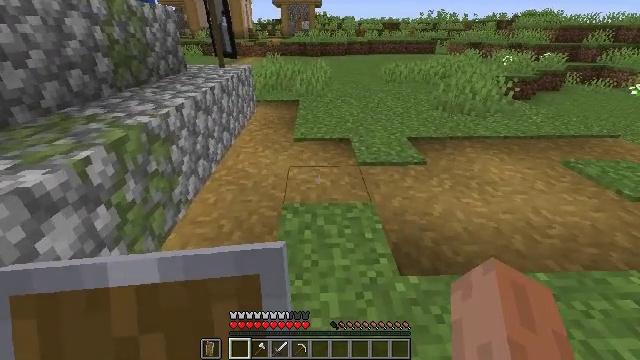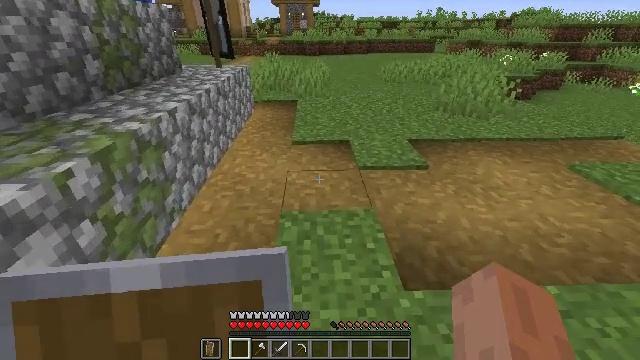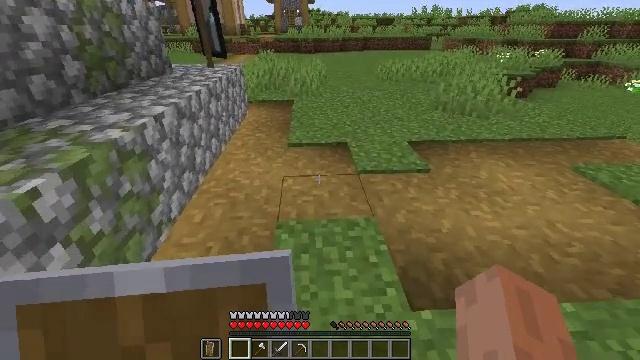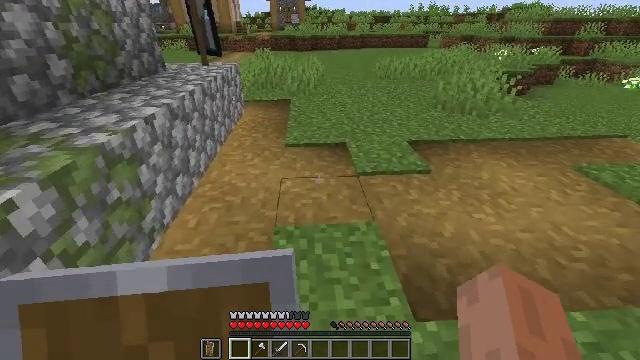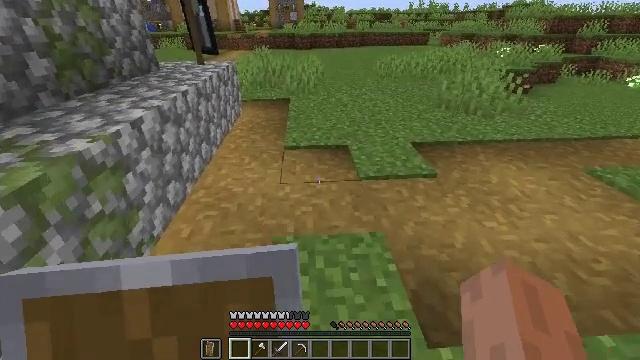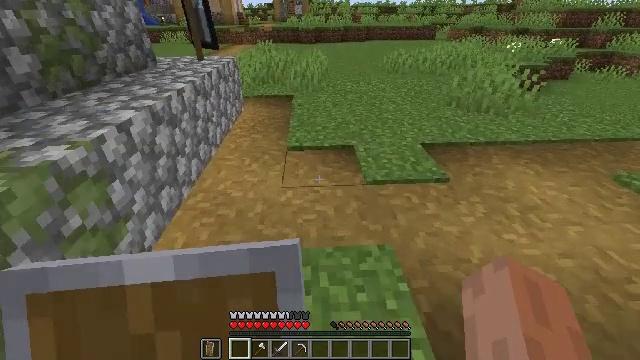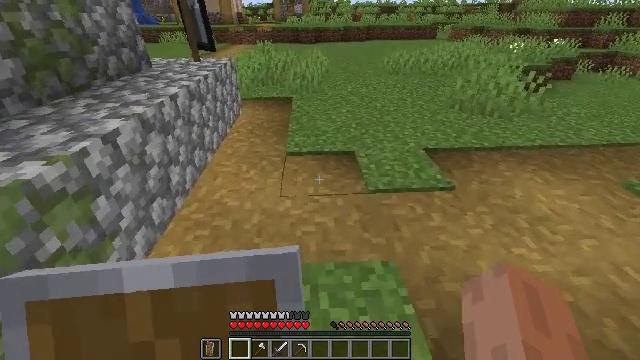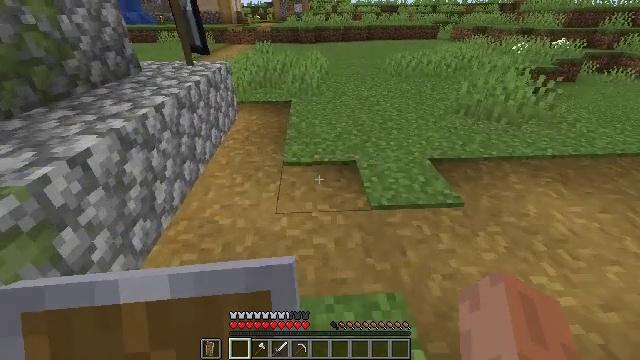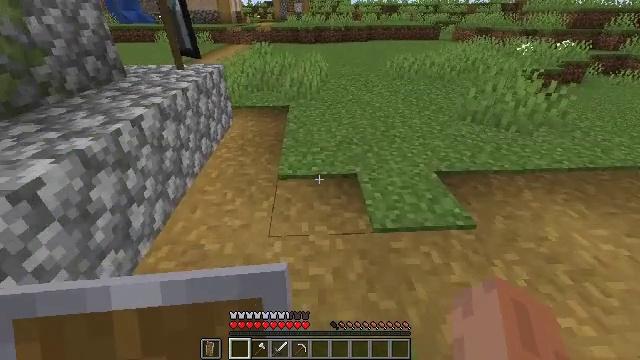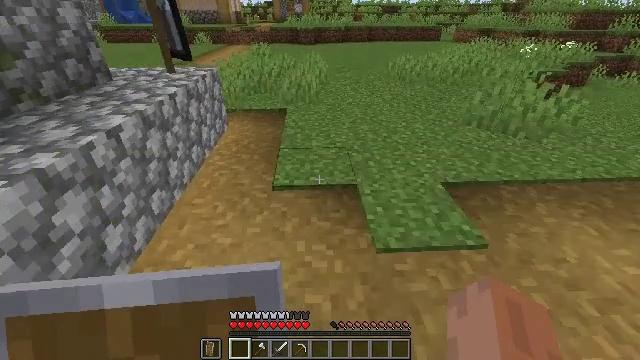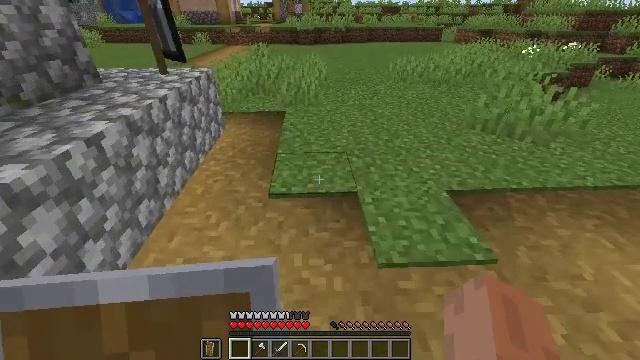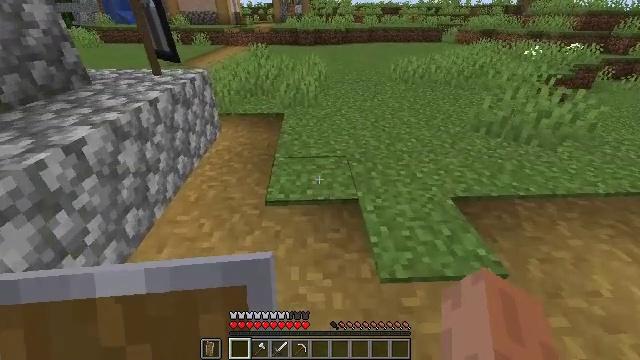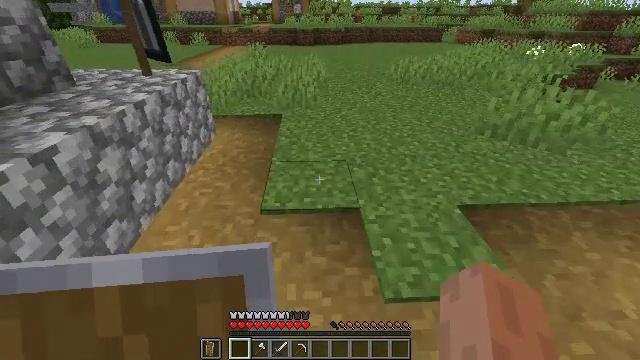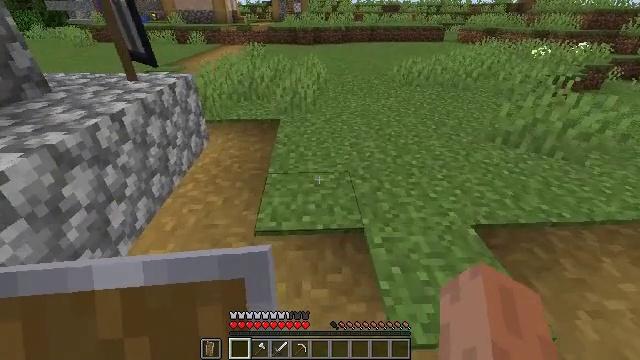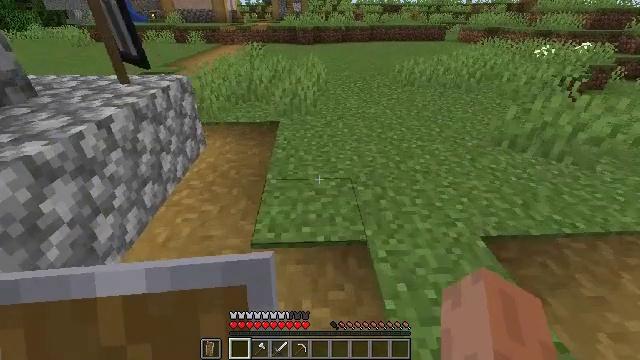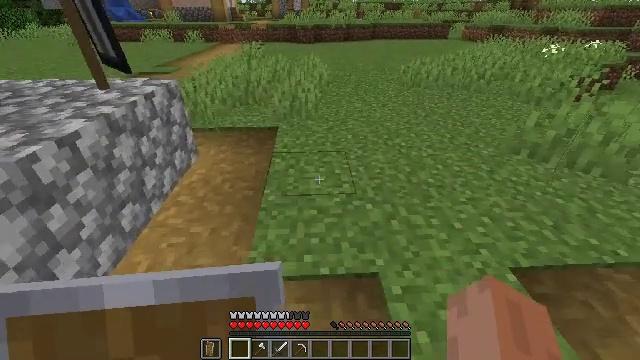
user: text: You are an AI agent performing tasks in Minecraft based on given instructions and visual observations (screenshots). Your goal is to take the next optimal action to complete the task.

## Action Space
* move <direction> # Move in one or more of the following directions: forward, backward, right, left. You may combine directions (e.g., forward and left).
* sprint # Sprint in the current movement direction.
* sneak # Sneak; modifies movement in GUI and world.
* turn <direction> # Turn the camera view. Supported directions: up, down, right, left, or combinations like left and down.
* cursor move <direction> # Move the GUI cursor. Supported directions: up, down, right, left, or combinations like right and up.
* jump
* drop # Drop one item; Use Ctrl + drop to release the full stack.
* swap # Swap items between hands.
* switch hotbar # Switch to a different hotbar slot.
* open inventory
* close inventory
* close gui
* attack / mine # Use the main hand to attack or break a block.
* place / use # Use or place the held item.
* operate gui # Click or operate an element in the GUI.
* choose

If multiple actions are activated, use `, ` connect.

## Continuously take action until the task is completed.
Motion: motion action
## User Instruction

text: craft item air
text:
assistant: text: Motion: move forward
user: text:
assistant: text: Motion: move forward
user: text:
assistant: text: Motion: move forward
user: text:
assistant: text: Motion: move forward
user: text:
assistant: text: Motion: move forward
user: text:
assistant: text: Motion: move forward
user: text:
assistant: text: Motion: move forward
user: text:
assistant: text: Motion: move forward
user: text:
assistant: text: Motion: move forward
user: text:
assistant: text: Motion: move forward
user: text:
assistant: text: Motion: move forward
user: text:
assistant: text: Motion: move forward
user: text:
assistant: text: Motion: move forward
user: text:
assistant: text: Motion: move forward
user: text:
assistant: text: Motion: move forward
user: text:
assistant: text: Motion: move forward
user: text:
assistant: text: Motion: move forward
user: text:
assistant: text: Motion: move forward
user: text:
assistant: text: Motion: move forward
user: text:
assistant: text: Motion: move forward
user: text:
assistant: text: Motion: move forward
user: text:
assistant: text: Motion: move forward
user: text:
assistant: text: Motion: move forward
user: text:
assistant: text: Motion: move forward
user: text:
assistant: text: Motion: no_op
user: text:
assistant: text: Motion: no_op
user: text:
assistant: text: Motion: no_op
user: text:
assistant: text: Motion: no_op
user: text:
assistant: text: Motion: no_op
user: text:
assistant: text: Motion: no_op